Question: I have a custom admin page:
'''
class StripeAdminSite(admin.AdminSite):
...
pass
'''
I have registered 'django.contrib.auth.models' to this admin site:
'''
stripe_admin_site = StripeAdminSite(name='Stripe')
stripe_admin_site.register(User)
'''
Now User show up in the admin page, it also let me create users (as stuff), but after creation when I try to log in using them to dashboard it does not allow me to do that.
After switching back to default admin site, I got this written in my old users password fields:
> Invalid password format or unknown hashing algorithm.

Now what can be done?
More/Extra information: <URL>
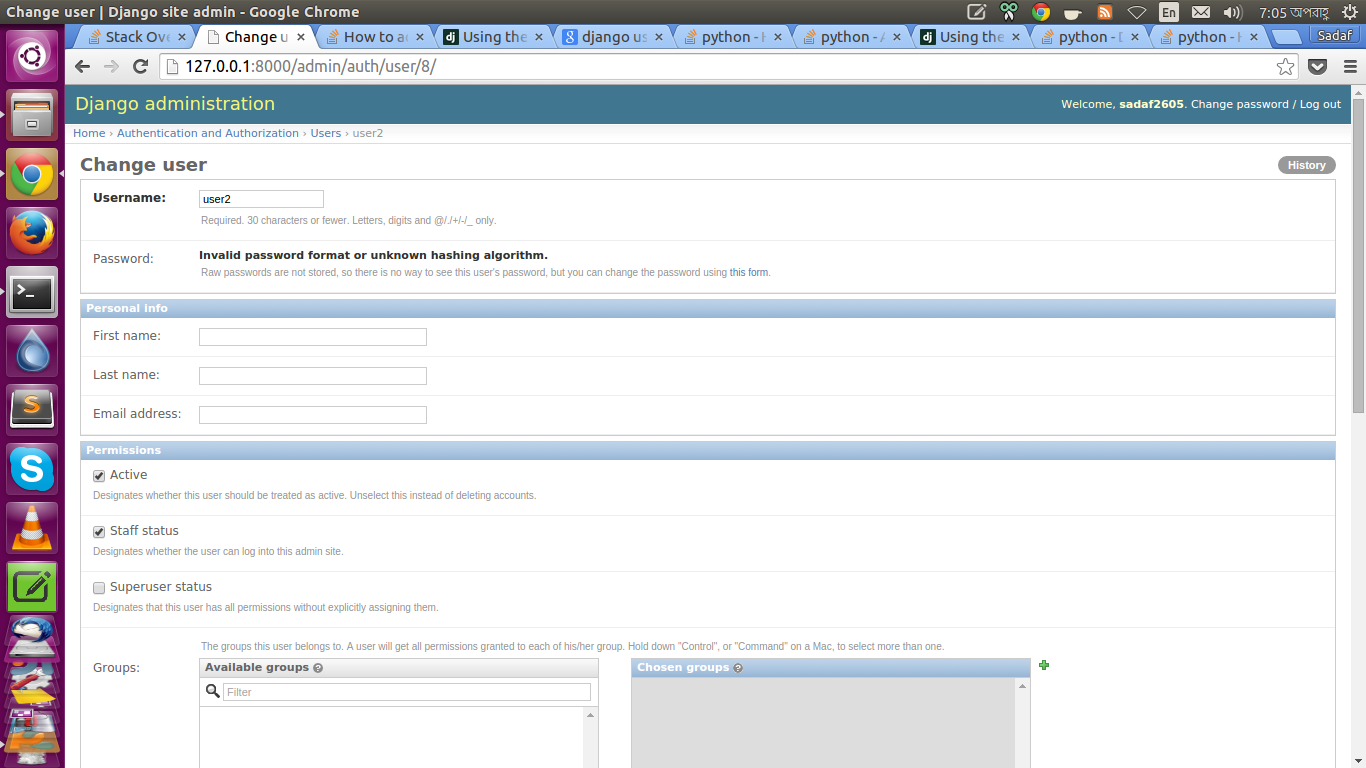
Answer: The problem is that you did not register the 'User' model with Django's 'UserAdmin'. This means that the password was not hashed properly when the user was created, so they can't log in.
To use Django's 'UserAdmin', change your code as follows.
'''
stripe_admin_site = StripeAdminSite(name='Stripe')
from django.contrib.auth.admin import UserAdmin
stripe_admin_site.register(User, UserAdmin)
'''
Once you have done this, you will not get this problem for new users that you add in future.
Use the link to reset the password for any existing users, and then they should be able to log in.